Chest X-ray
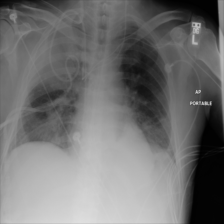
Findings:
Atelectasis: negative
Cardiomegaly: negative
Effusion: negative
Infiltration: negative
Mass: negative
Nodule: negative
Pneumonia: negative
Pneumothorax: negative
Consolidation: negative
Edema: negative
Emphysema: negative
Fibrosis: negative
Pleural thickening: negative
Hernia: negative